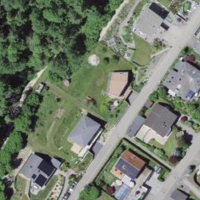
EUNIS habitat code: 54
Species observed at this site:
Corylus avellana
Prunus spinosa